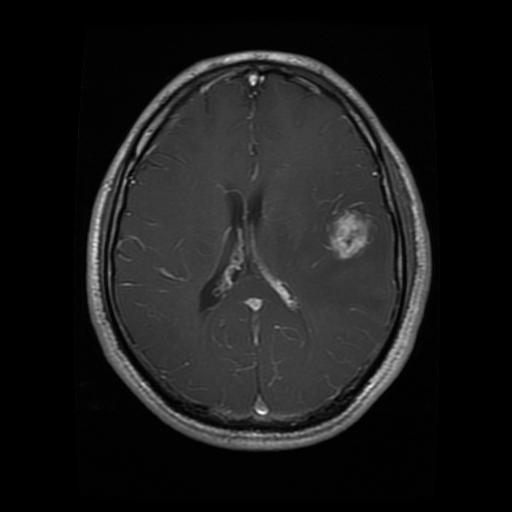
Label: glioma